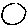
Label: circle